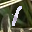
Label: 1